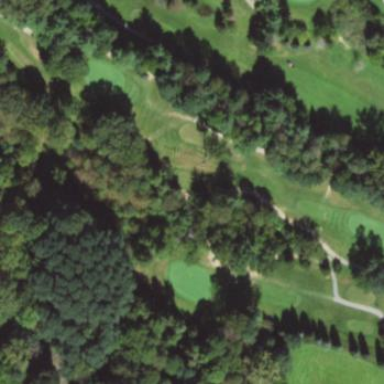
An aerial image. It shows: Golf pitch.